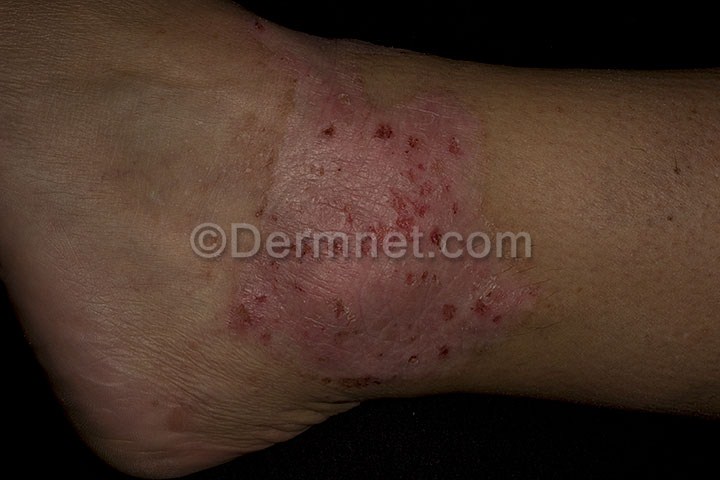
Disease: Eczema Photos